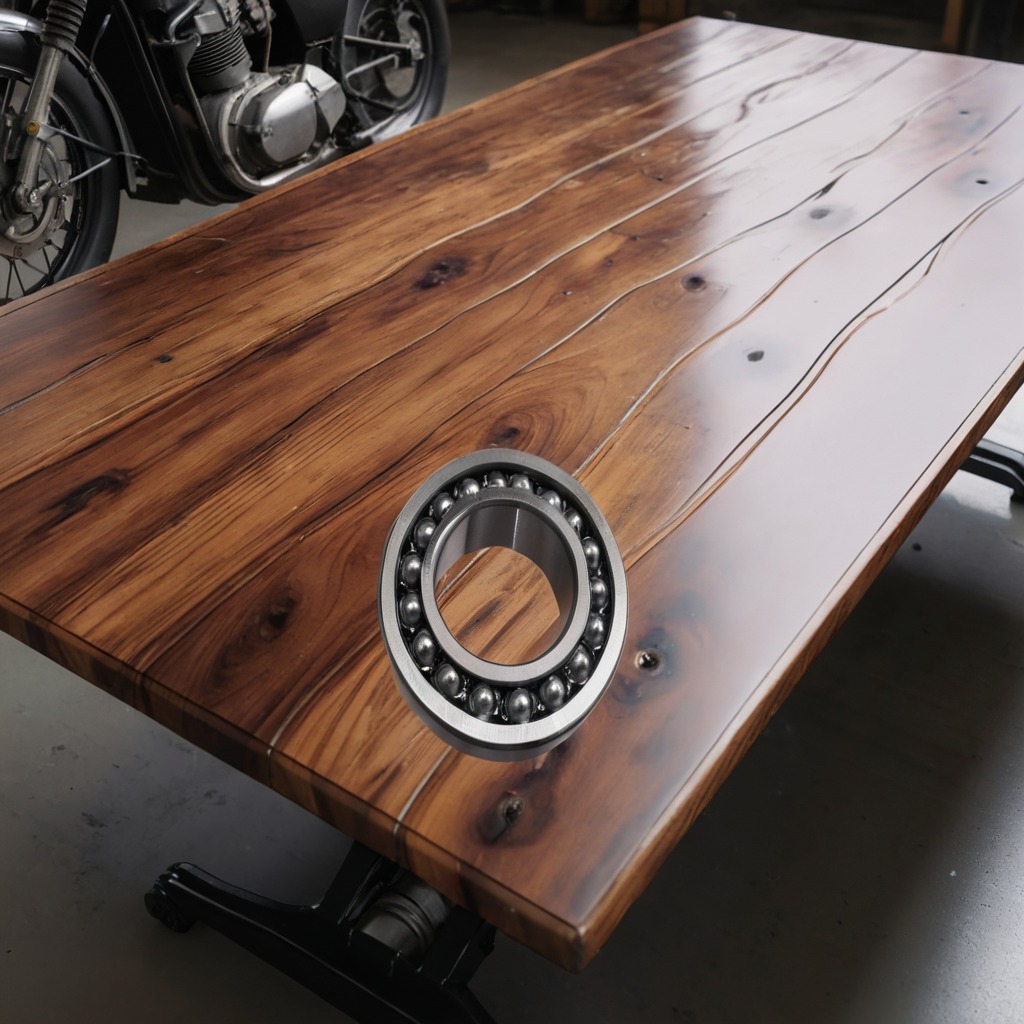
A metal ball bearing is lying on the oil-spilled wooden table in a vintage motorcycle garage.